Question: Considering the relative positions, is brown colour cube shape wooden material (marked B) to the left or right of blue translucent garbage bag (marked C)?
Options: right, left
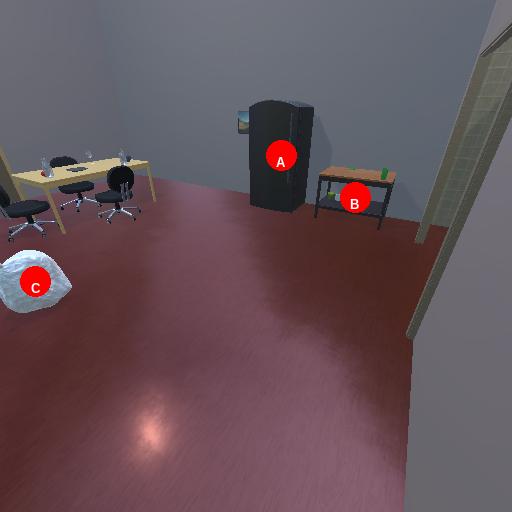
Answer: right